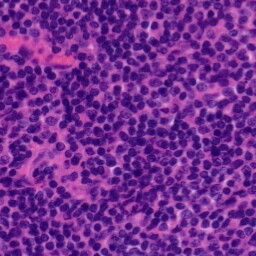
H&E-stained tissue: Tonsil